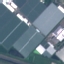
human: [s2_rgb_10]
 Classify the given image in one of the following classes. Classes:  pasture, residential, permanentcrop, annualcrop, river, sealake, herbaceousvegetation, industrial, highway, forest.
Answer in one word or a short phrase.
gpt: Industrial